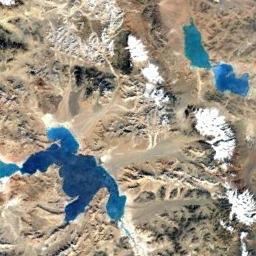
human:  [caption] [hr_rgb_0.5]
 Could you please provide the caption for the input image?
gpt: The lake in the picture has a strange shape .

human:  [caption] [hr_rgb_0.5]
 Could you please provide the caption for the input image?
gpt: The ground is uneven around the lake .

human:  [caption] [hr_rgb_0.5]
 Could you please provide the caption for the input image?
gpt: Two irregularly shaped pale blue lakes surrounded by yellow-brown mountains .

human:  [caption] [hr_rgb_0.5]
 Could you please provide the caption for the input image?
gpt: The two lakes lie in a mountainous area and the water is blue .

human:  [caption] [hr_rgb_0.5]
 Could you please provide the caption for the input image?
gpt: There are two blue lakes with beside some brown mountains .